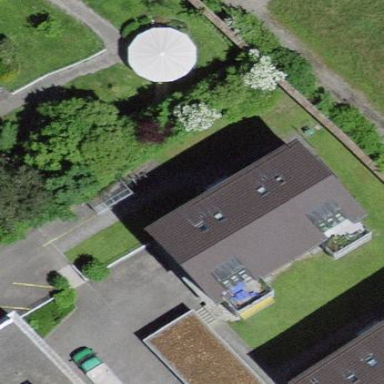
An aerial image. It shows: Apartment building with gabled roof made of roof tiles.